You are looking at the short-time Fourier spectrogram of a bearing's acceleration signal. Determine the bearing's health state. Answer with exactly one of: normal, inner_race, outer_race, ball.
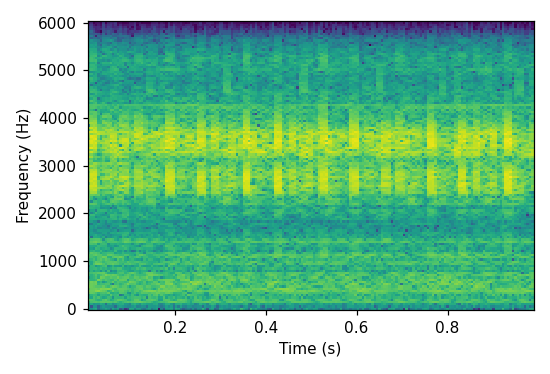
Answer: inner_race